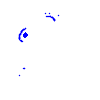
Particle: electron